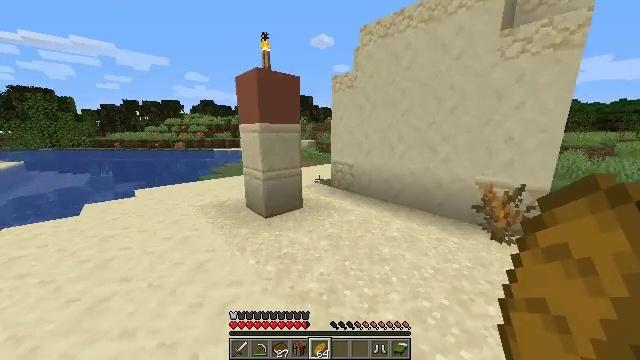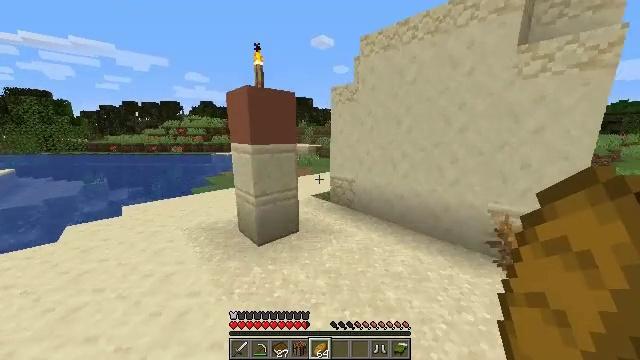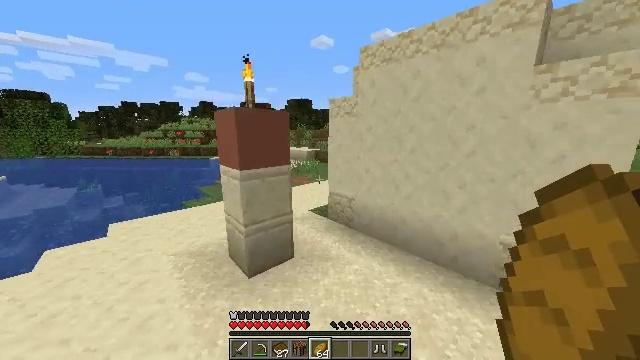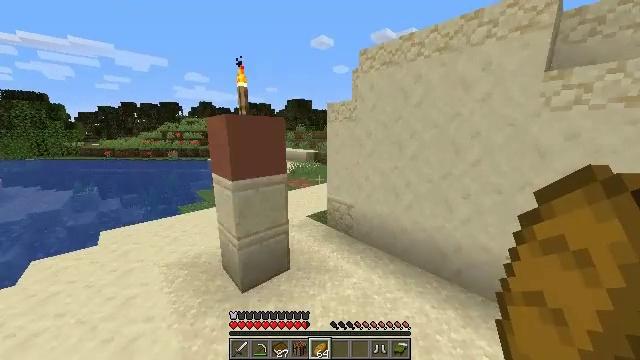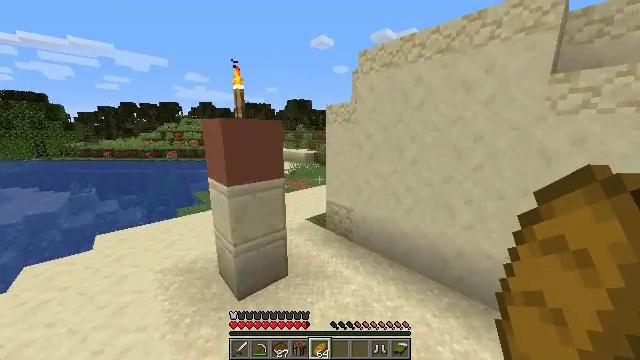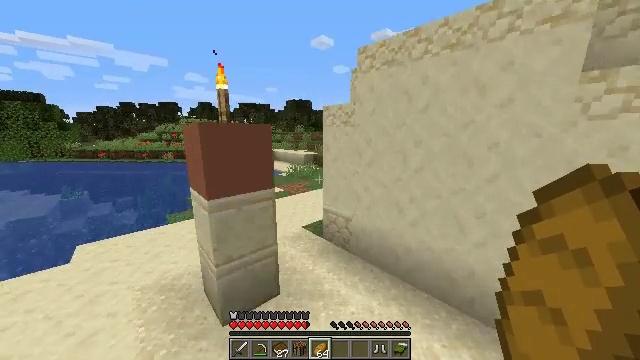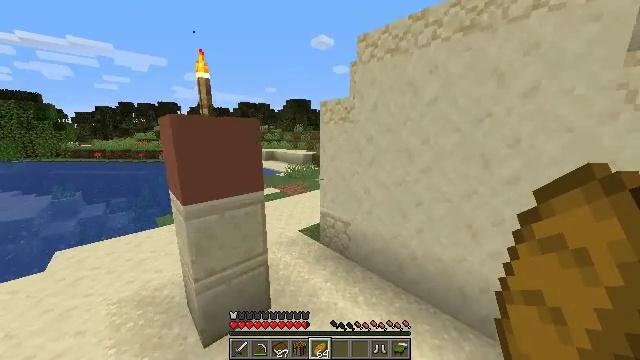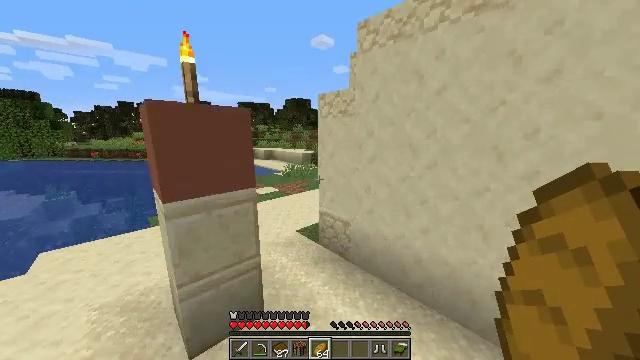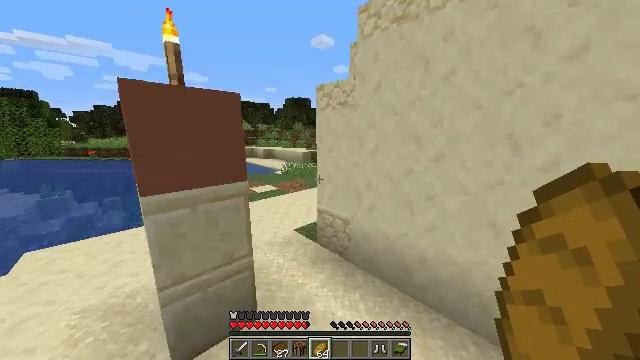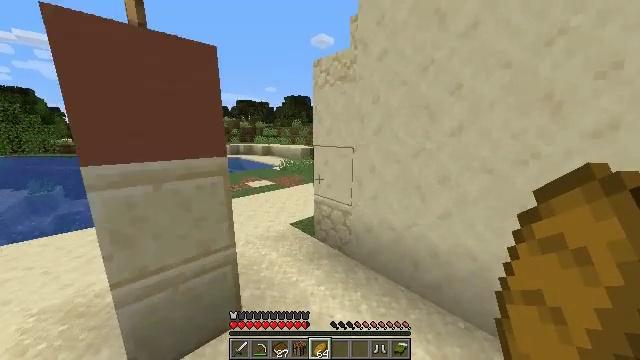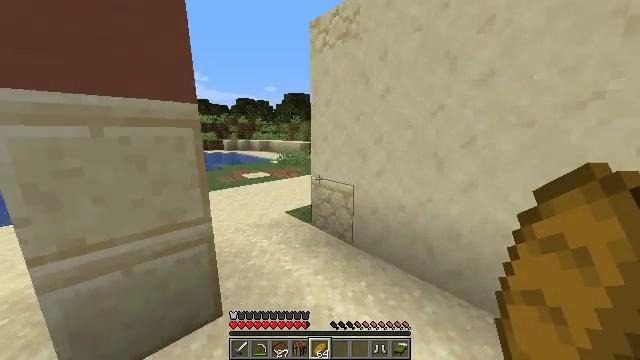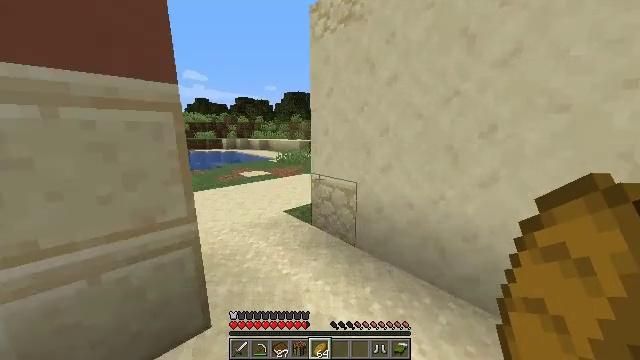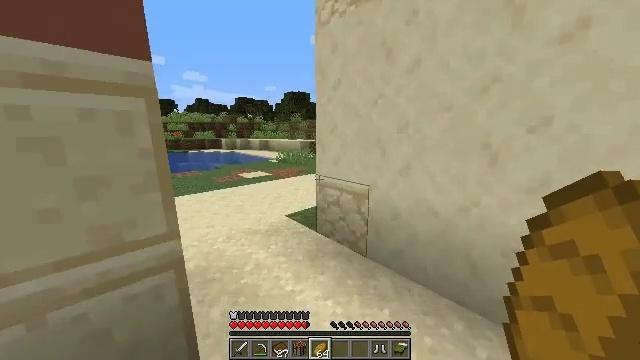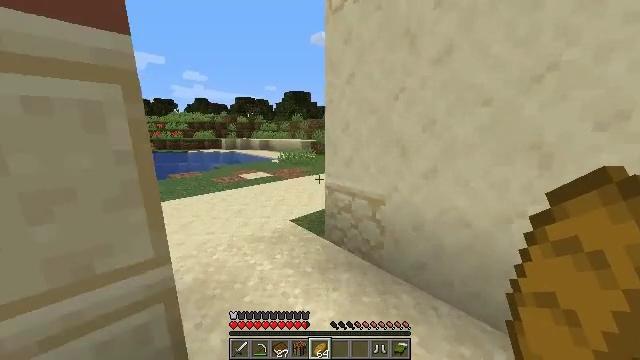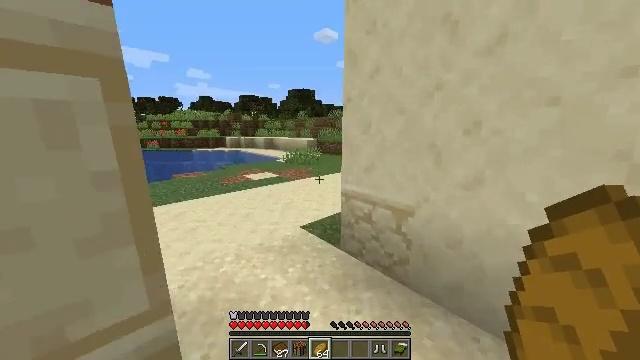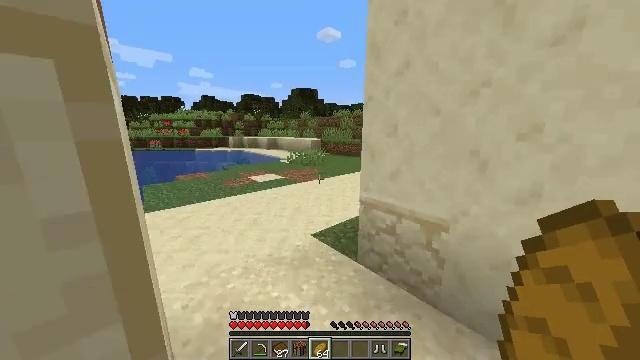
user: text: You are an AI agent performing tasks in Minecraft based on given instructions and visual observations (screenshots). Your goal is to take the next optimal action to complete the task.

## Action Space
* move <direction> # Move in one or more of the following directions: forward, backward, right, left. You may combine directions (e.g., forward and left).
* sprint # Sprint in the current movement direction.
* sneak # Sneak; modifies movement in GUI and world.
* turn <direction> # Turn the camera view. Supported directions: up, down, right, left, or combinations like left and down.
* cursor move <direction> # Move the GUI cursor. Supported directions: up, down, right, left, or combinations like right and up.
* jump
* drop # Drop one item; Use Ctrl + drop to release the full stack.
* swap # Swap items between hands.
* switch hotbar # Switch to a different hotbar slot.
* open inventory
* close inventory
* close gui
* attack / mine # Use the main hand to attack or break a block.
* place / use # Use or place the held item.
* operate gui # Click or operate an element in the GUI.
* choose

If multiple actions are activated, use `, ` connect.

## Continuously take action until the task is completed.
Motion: motion action
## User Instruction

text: Mine the potted cactus.
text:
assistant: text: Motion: move forward and move right, jump
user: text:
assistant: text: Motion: move forward and move right, jump
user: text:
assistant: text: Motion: move forward and move right, jump
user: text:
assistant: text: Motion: move forward, jump
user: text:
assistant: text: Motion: move forward, jump
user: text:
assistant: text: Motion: move forward, jump
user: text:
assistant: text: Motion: move forward, jump
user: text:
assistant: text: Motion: move forward, jump
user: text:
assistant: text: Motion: move forward, jump
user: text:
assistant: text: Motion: move forward and move left, jump
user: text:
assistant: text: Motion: move forward and move left
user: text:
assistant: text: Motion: move forward and move left
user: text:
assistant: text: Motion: move forward and move left
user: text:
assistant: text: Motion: move forward and move left
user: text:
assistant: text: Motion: move forward and move left
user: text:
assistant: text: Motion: move forward and move left, turn left, jump
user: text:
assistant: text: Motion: move forward and move left, jump
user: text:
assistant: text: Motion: move forward and move left, jump
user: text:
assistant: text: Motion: move forward and move left, turn left, jump
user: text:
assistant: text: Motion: move forward and move left, jump
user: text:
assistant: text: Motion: move forward and move left
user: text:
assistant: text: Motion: move forward and move left
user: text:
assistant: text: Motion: move forward and move left
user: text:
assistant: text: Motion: move forward and move left, turn right
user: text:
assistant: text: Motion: move forward and move left, turn right
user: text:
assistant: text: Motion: move forward and move left, turn right
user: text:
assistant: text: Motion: move forward, turn right
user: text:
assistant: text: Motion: move forward
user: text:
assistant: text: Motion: move forward, sprint
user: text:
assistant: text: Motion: move forward, sprint